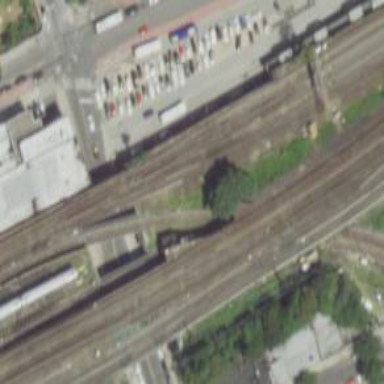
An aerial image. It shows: Electrified railway with rail tracks.